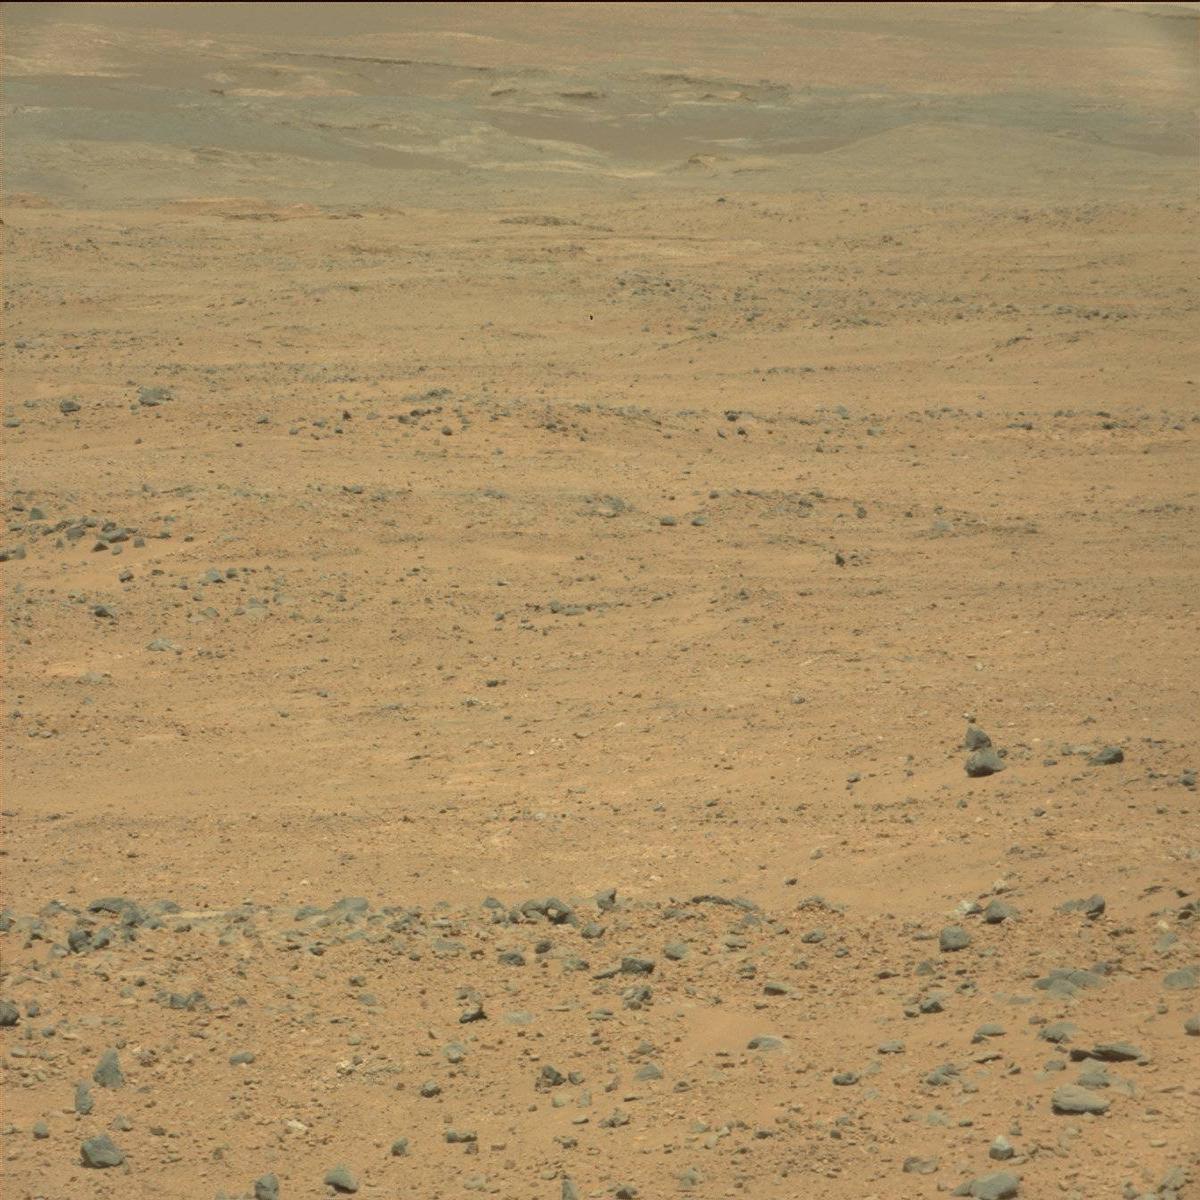
Terrain classes present: Bedrock, Ridge, Rock, Sand / Soil